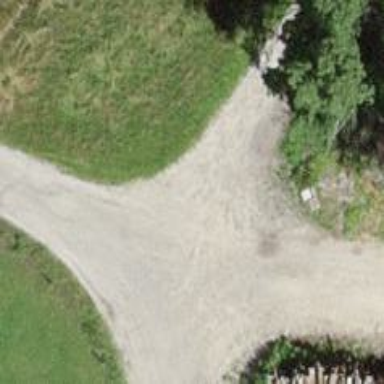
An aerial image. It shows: Unpaved track with grade2 track type.